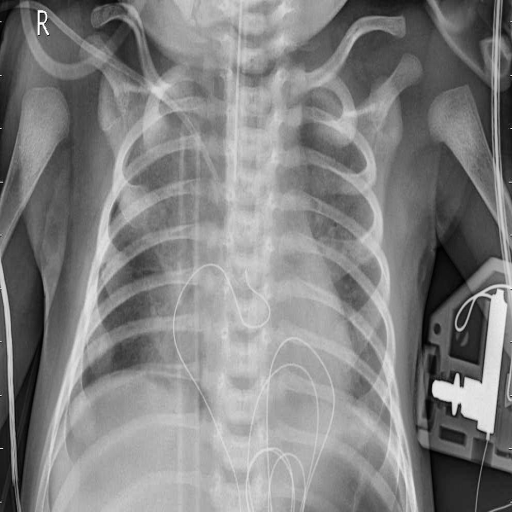
Finding: PNEUMONIA